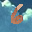
Label: 6